Question: I was reading the <URL> provided by Google until I saw this:

What I understand from this example is: you can modify the crashing message that appears when your app crashes. Is this true? Is it possible to change the crashing dialog text? Or is it just a not-real example?
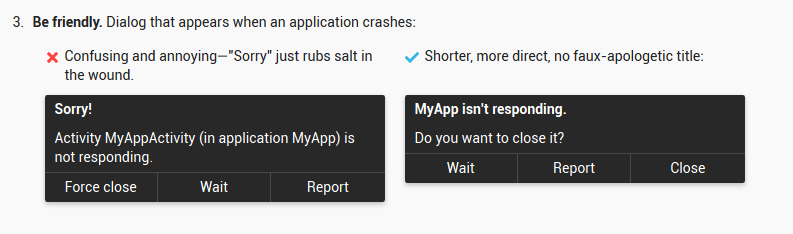
Answer: > Is this true?
By establishing a top-level exception handler, yes. See 'Thread' and 'setDefaultUncaughtExceptionHandler()'.